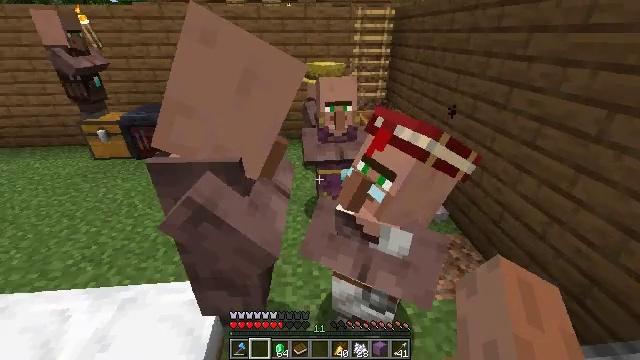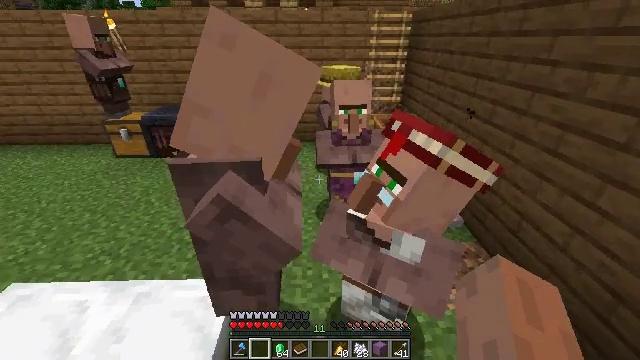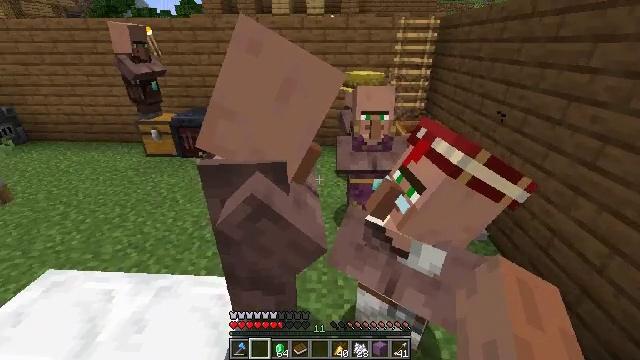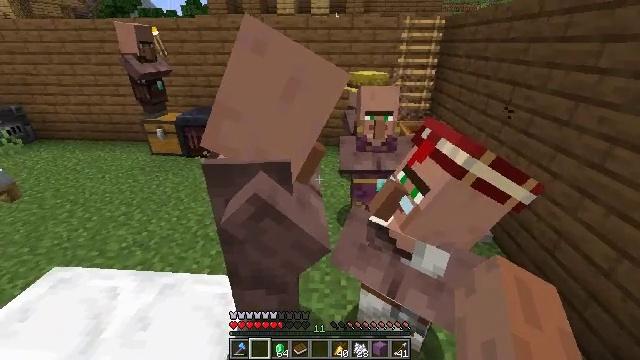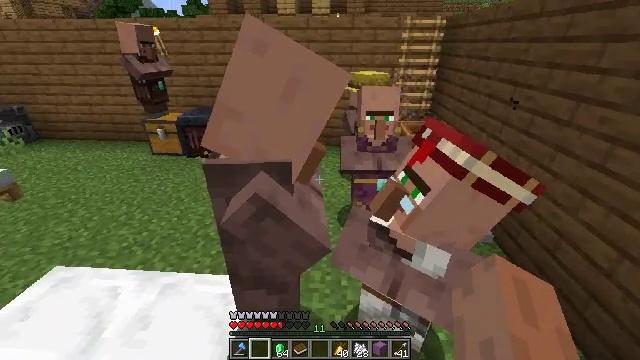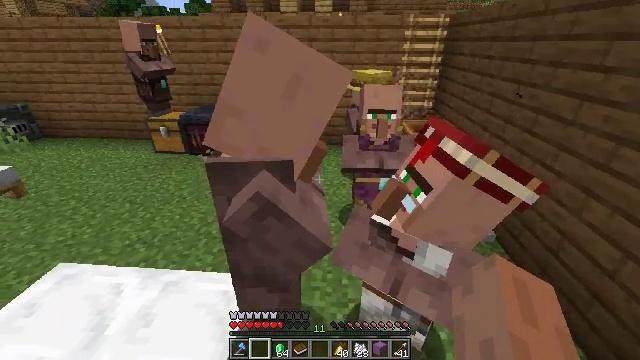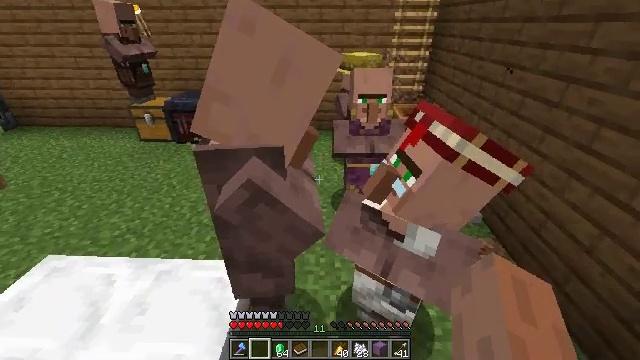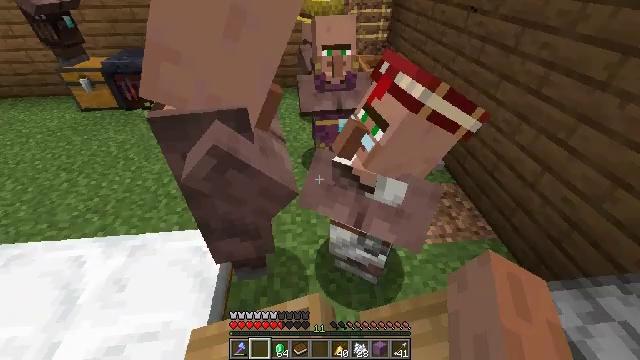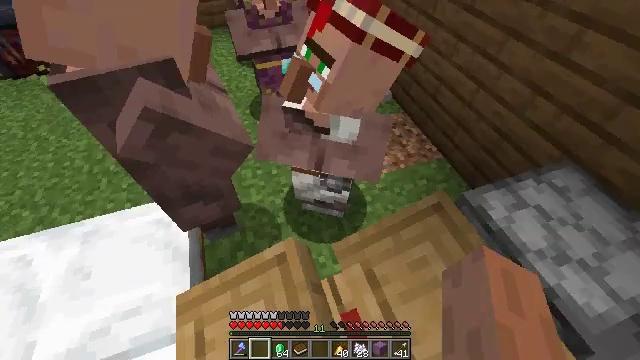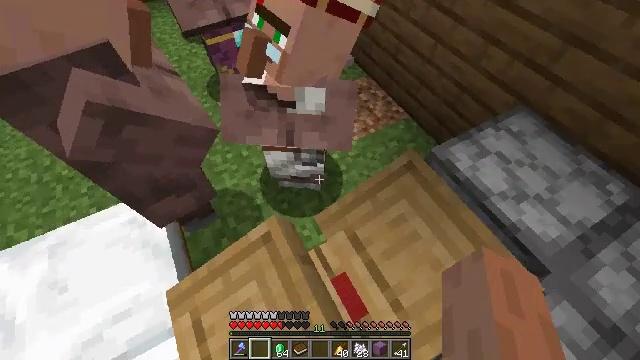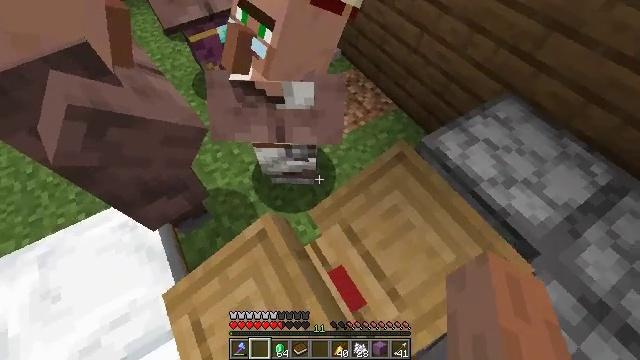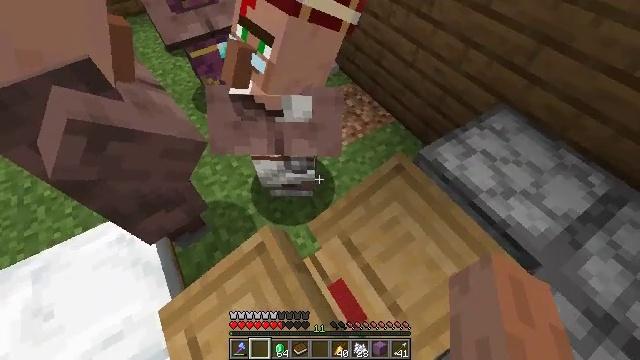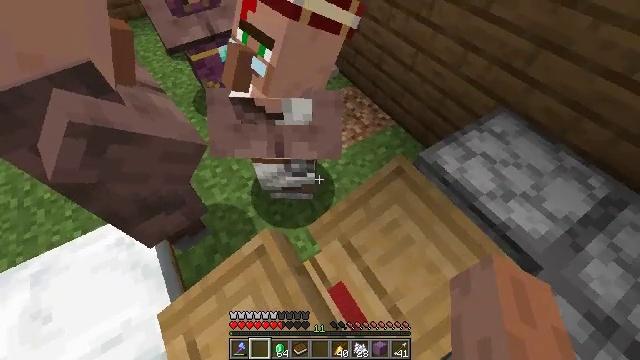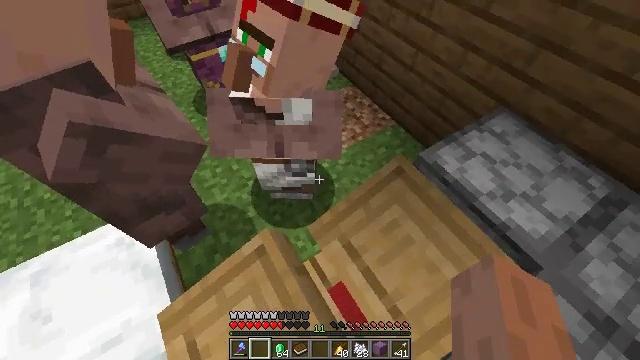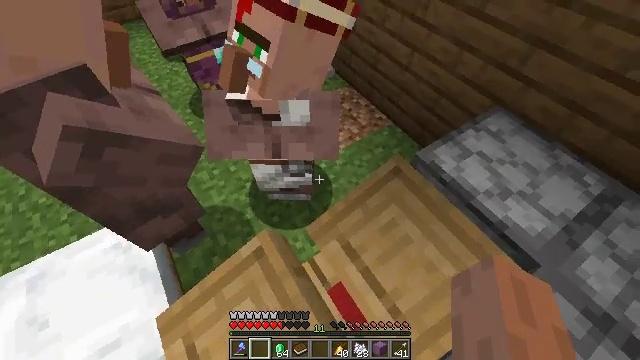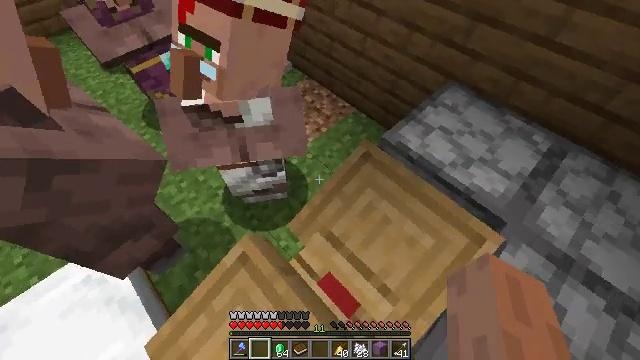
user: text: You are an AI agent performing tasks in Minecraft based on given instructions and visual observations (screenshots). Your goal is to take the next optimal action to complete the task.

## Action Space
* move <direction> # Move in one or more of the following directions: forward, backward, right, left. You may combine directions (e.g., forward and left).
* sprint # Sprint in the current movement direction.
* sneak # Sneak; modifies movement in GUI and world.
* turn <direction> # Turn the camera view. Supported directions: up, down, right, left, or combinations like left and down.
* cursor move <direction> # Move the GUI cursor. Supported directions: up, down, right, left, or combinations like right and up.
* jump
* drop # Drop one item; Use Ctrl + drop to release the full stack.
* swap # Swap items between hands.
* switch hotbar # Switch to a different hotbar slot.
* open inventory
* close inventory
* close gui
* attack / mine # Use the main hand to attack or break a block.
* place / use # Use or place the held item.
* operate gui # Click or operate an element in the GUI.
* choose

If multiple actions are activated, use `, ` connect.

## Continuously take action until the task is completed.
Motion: motion action
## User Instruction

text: Retrieve the lectern from the structure.
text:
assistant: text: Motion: turn left
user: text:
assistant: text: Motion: turn left and up
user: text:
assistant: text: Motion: no_op
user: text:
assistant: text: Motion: no_op
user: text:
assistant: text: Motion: no_op
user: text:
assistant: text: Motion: turn right and down
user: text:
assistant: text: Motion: turn right and down
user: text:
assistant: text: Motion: turn right and down
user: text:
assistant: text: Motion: turn right and down
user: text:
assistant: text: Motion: turn right and down
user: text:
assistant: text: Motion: turn up
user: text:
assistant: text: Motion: no_op
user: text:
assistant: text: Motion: no_op
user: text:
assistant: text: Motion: no_op
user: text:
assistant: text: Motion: turn right and down
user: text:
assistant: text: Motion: turn right and down, switch to hotbar 1
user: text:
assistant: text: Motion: turn right and down, switch to hotbar 1
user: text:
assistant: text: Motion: turn right and down, switch to hotbar 1
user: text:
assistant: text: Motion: attack / mine, switch to hotbar 1
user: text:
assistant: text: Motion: attack / mine
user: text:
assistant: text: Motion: attack / mine
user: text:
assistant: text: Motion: attack / mine
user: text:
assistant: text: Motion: attack / mine
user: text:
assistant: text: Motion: attack / mine
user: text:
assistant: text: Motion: attack / mine
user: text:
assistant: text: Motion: no_op